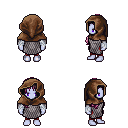
a pixel art fantasy rpg character, female body template, dark elf, purple skin, chain mail, red pants, pink right-swept hairstyle, cloth hood, white cloth bandages, four views (front, back, left, right), 2x2 character sprite sheet, small pixel art, hard edges, no anti-aliasing